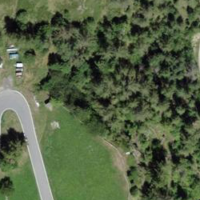
EUNIS habitat code: 31
Species observed at this site:
Elasmucha grisea
Arhopalus rusticus